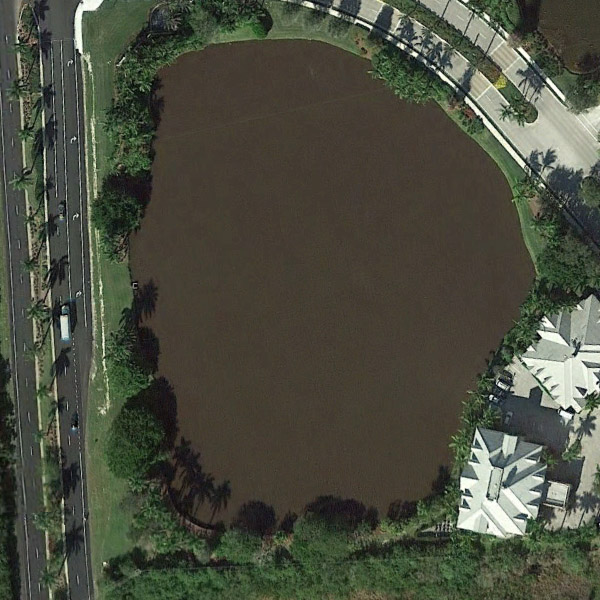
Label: Pond